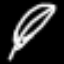
Label: leaf